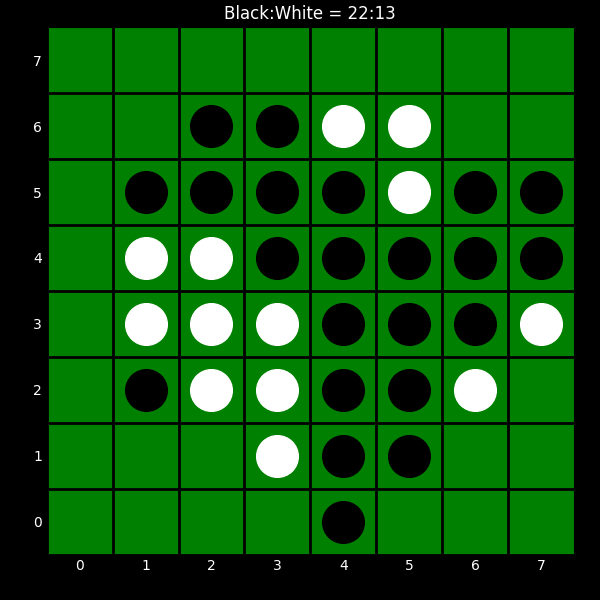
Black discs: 22
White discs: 13